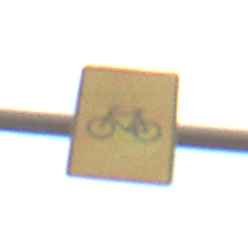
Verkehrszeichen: RadverkehrOhnePfeilsymbol
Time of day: MorningAfternoon
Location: Outdoor (Suburban)
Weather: Overcast
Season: NotSpecified
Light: Natural